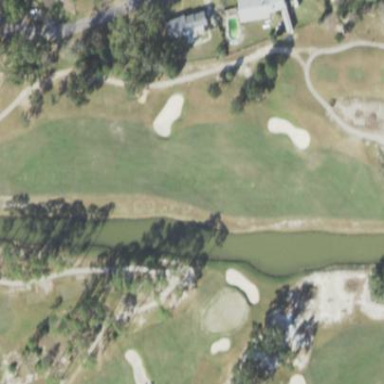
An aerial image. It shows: Grassy area designated as golf fairway.